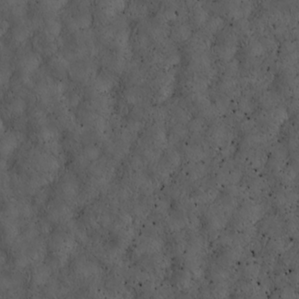
Label: non_frost